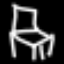
Label: chair